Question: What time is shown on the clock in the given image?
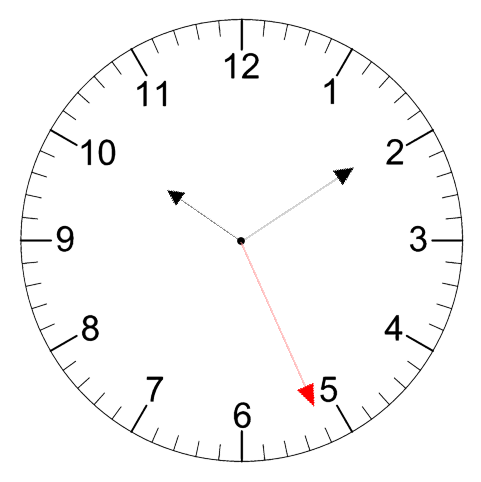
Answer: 10:09:26